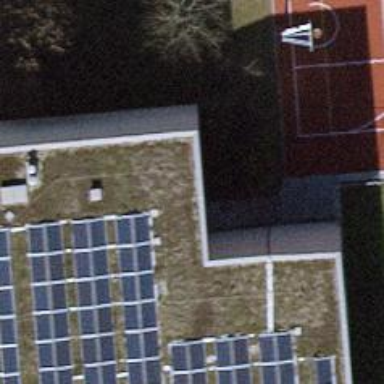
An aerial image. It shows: School.